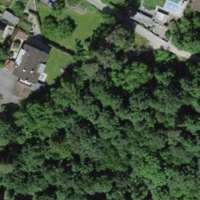
EUNIS habitat code: 53
Species observed at this site:
Veronica montana